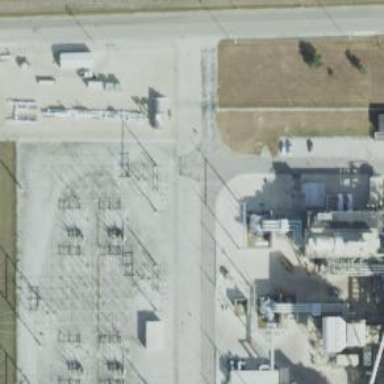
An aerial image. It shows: Power tower.